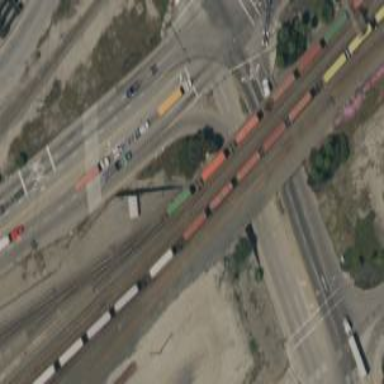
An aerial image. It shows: Railway siding with rails.